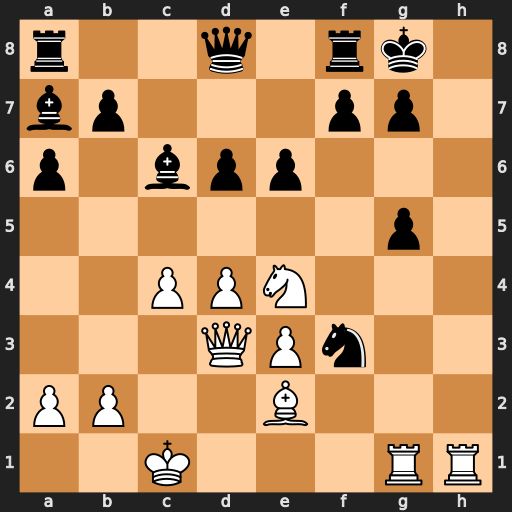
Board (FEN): r2q1rk1/bp3pp1/p1bpp3/6p1/2PPN3/3QPn2/PP2B3/2K3RR
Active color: w
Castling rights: -
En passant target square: -
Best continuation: Nf6+ Qxf6 Qh7#